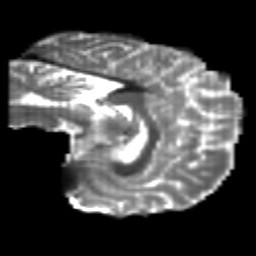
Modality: T2w
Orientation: sagittal
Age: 26
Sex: male
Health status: healthy
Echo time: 0.074 s